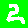
Digit: 2